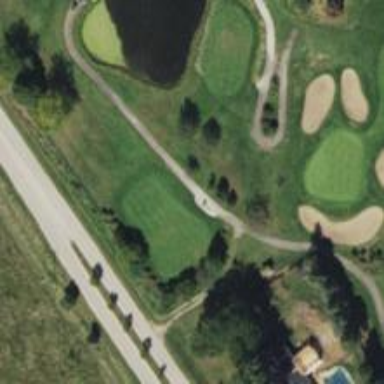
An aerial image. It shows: Golf tee.